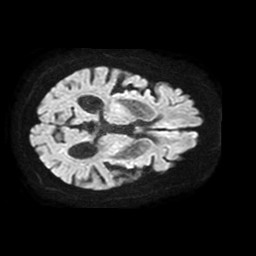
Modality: TRACE
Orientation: axial
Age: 78
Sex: female
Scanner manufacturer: philips
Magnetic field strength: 1.5 T
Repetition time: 3.359 s
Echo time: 0.08969 s